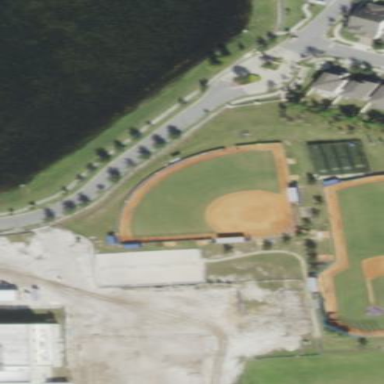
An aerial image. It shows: Softball pitch for leisure and sport activities.